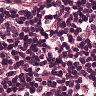
Metastatic tissue present: no